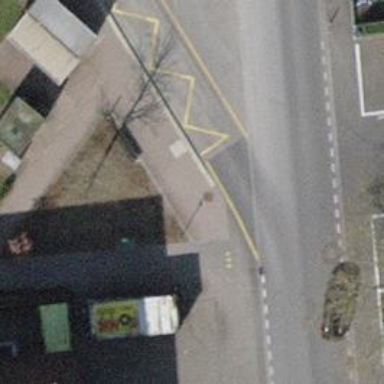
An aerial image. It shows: Asphalt service road with designated bus lane.